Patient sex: M
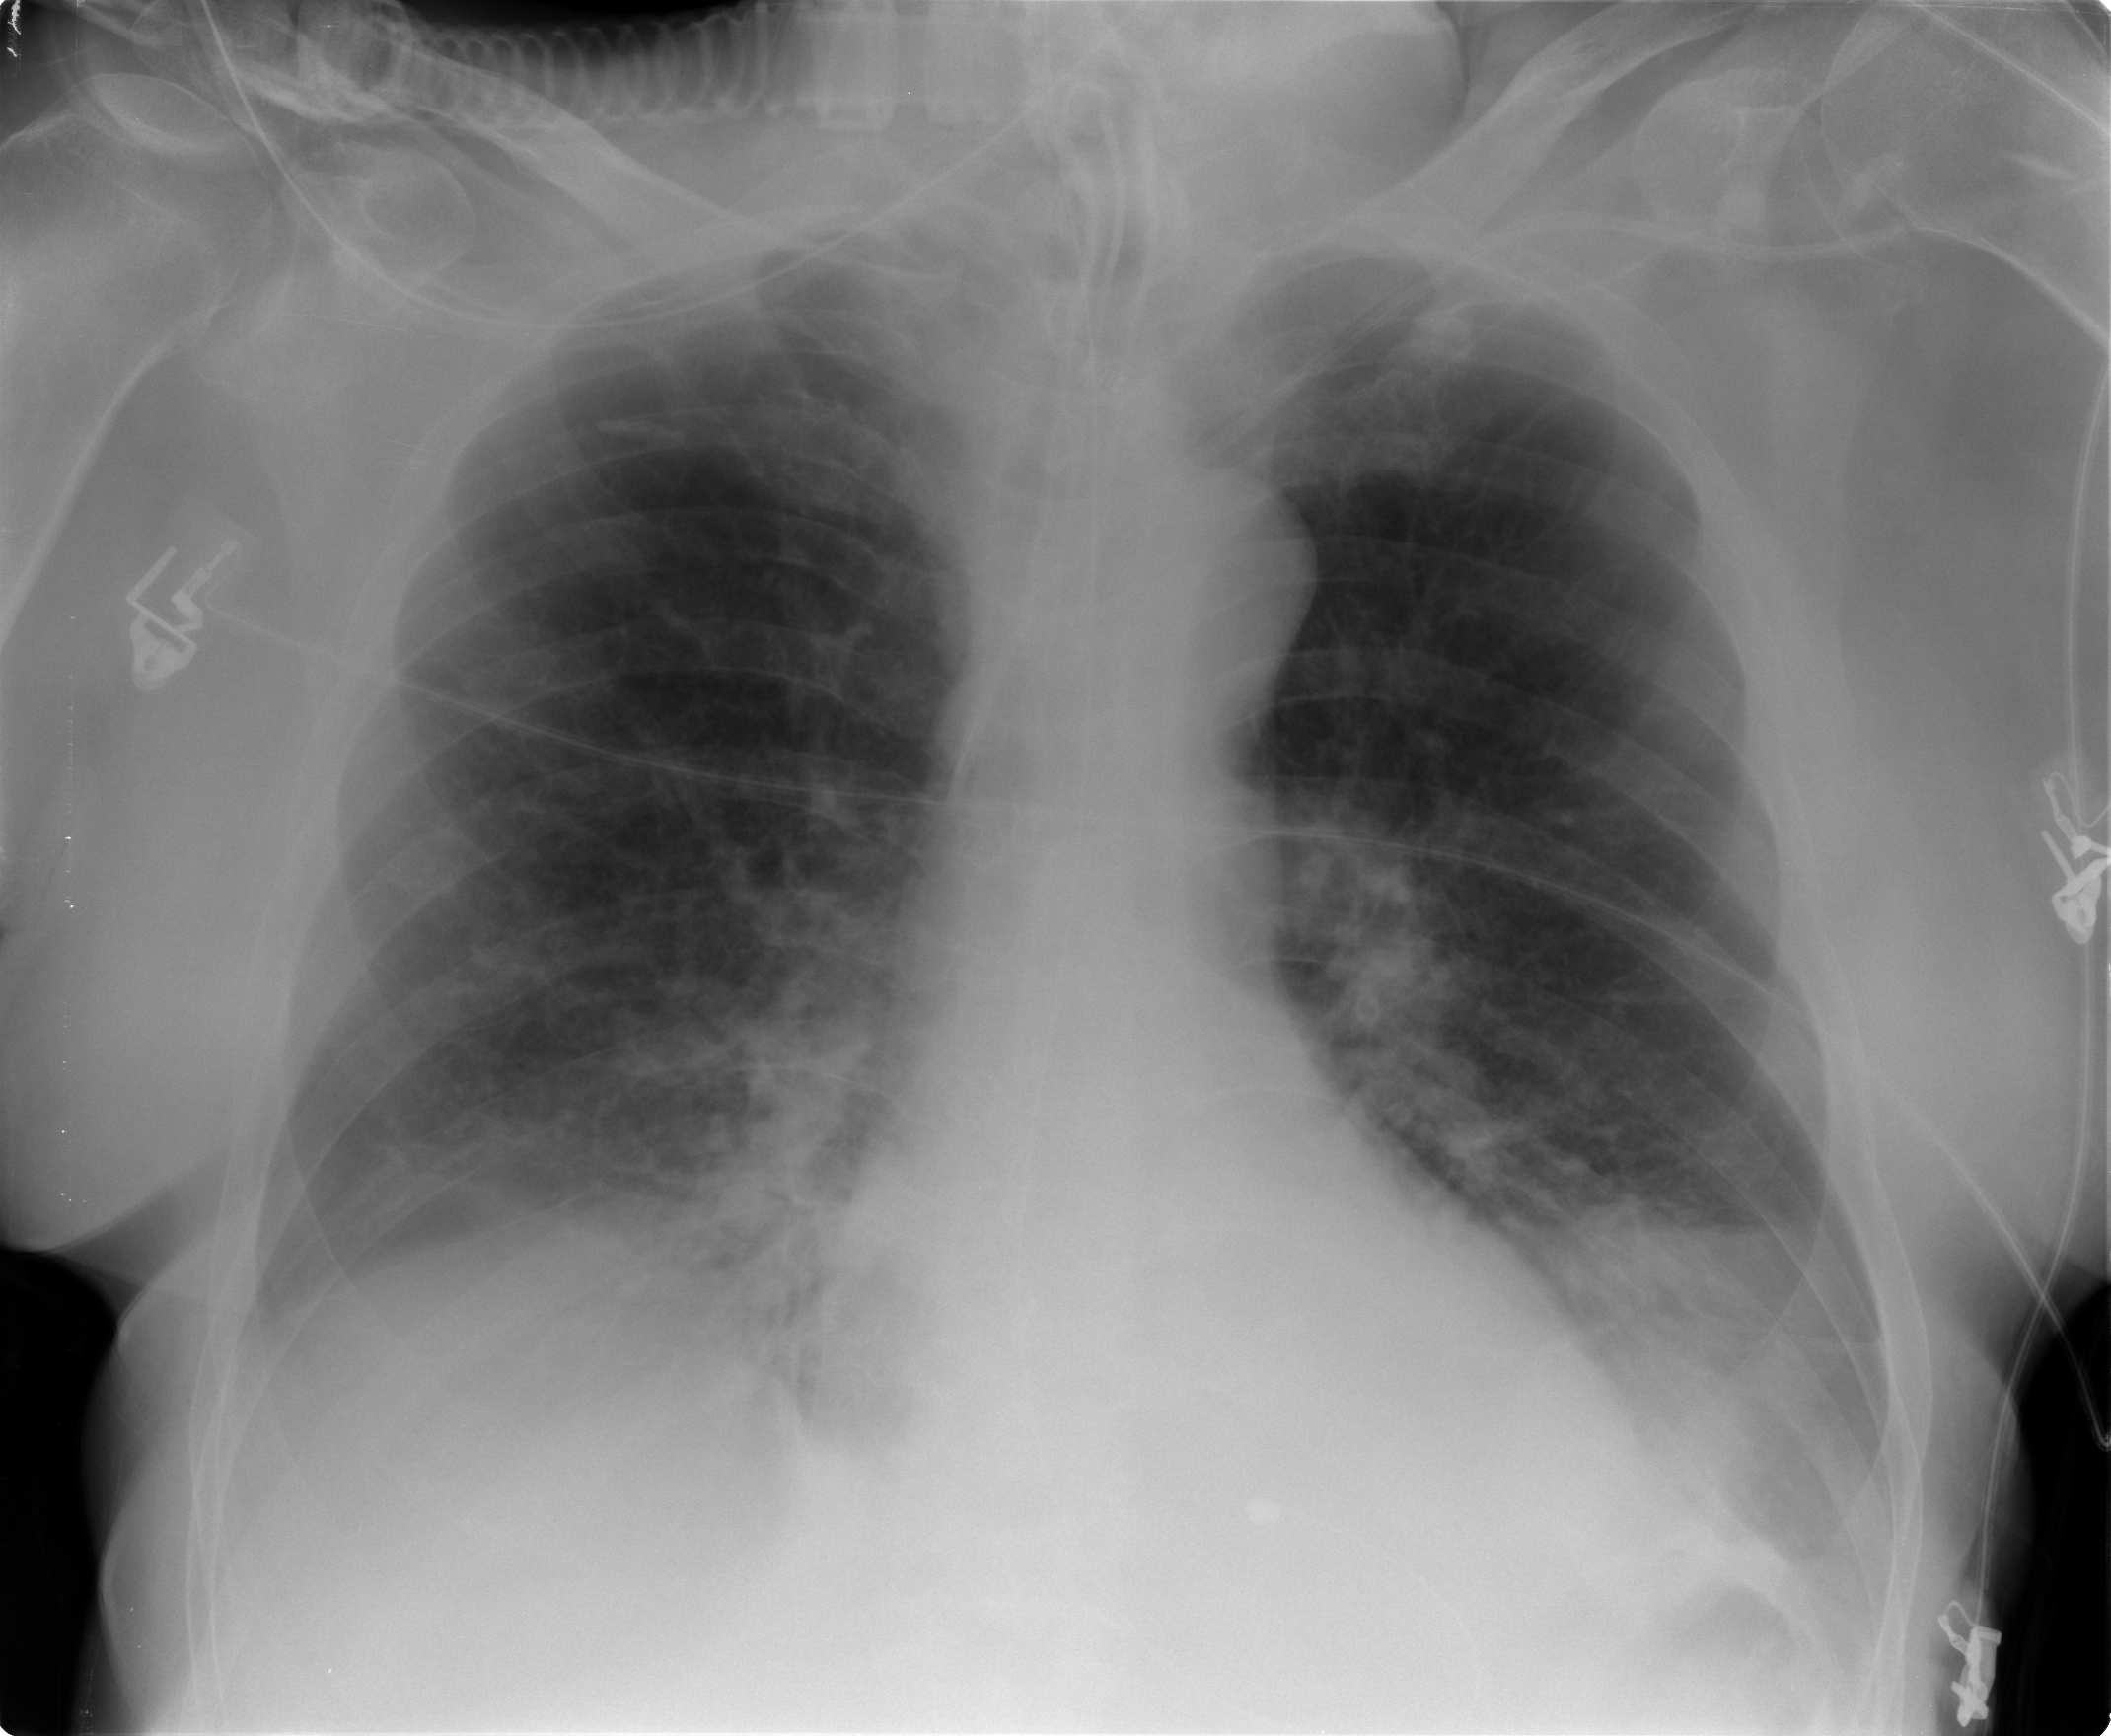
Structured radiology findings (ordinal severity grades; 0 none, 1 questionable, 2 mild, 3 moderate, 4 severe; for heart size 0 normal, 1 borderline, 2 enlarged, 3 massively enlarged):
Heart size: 0
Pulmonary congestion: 2
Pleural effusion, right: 1
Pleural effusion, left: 2
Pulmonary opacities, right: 2
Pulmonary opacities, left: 2
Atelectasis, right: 2
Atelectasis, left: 2